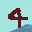
Label: 4